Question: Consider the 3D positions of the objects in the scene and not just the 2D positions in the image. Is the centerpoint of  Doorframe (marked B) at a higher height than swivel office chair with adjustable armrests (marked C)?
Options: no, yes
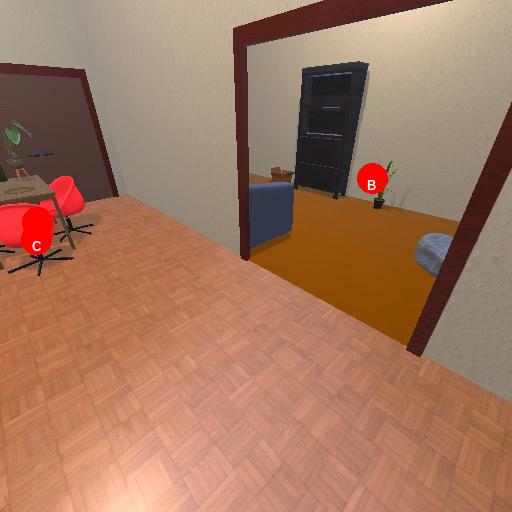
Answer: no